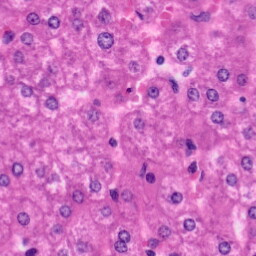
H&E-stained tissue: Liver